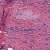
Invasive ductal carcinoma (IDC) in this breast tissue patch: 0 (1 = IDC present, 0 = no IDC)